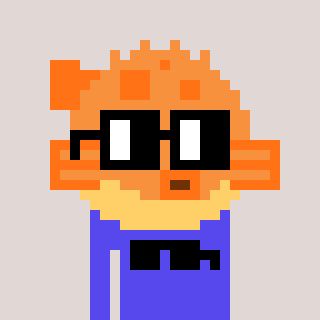
a pixel art character with square black glasses, a pufferfish-shaped head and a computerblue-colored body on a warm background